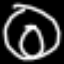
Label: donut